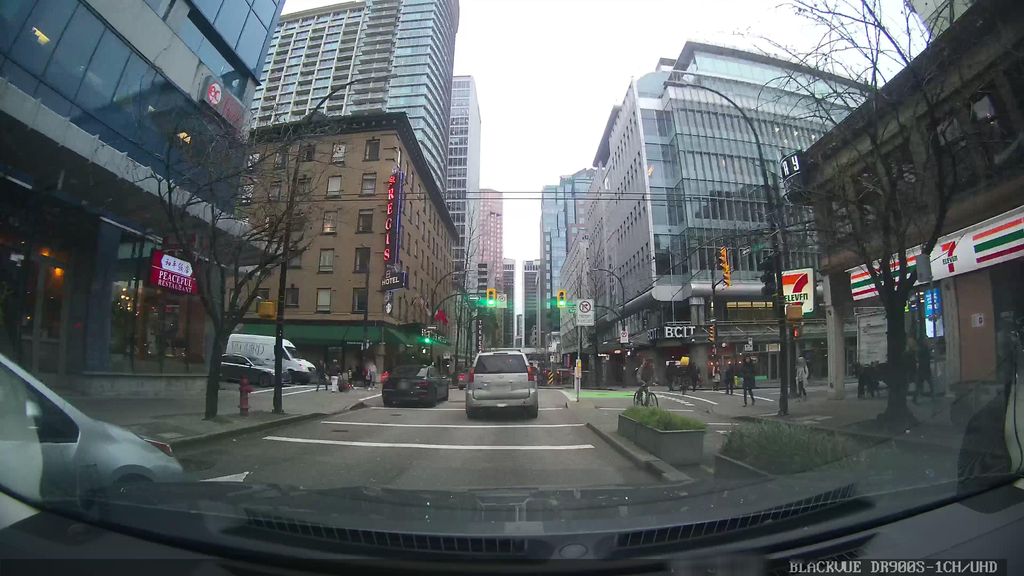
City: vancouver